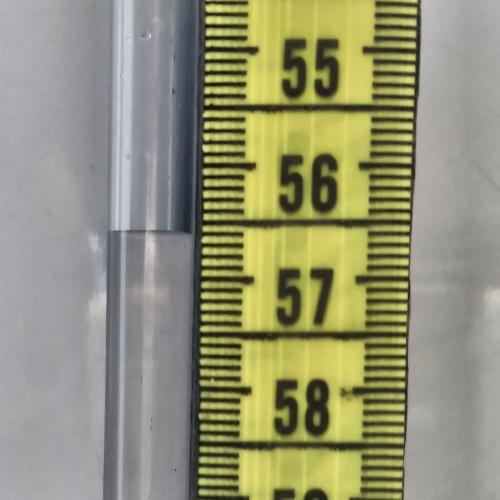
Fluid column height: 56.6 cm